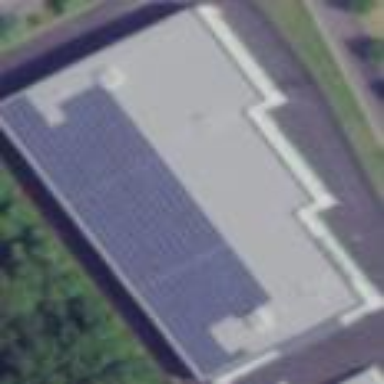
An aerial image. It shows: Storage rental shop located in building.